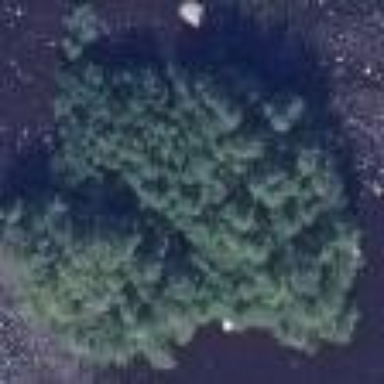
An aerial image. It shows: Islet.